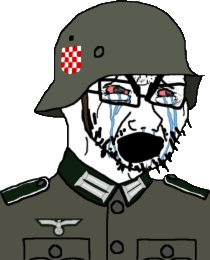
Label: 5_Soyjak